Question: Find the area of the quadrilateral in the figure, where the side length of the square border is 10 and the vertices of the quadrilateral are all on points that are integer multiples of 0.5. The result is rounded to one decimal place
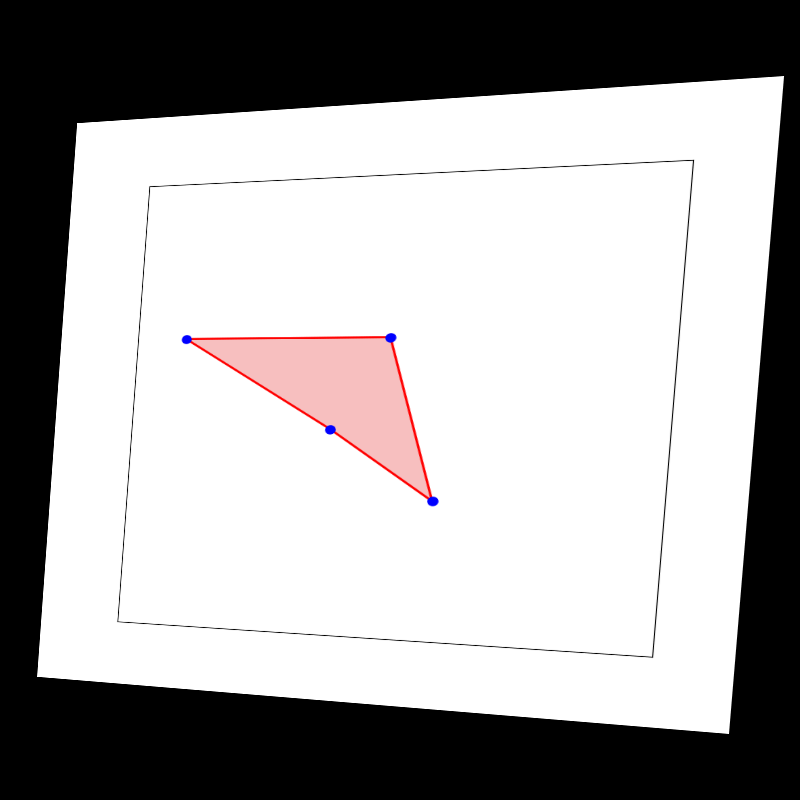
Answer: 6.8